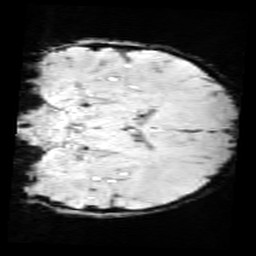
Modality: SWI
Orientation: coronal
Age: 9
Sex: male
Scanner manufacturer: siemens
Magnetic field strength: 3 T
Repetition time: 0.027 s
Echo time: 0.02 s